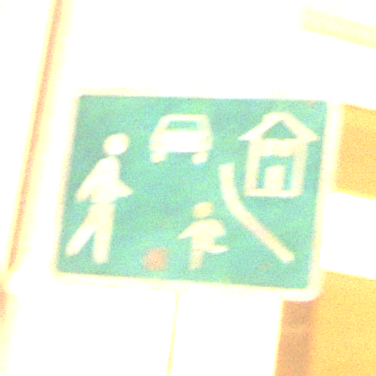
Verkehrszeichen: BeginnVerkehrsberuhigterBereich
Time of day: Night
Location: Outdoor (Urban)
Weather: Clear
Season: NotSpecified
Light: Artificial